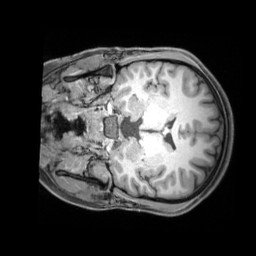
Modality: T1w
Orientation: coronal
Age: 20
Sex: female
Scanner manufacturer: siemens
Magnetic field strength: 3 T
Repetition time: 1.97 s
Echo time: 0.00206 s